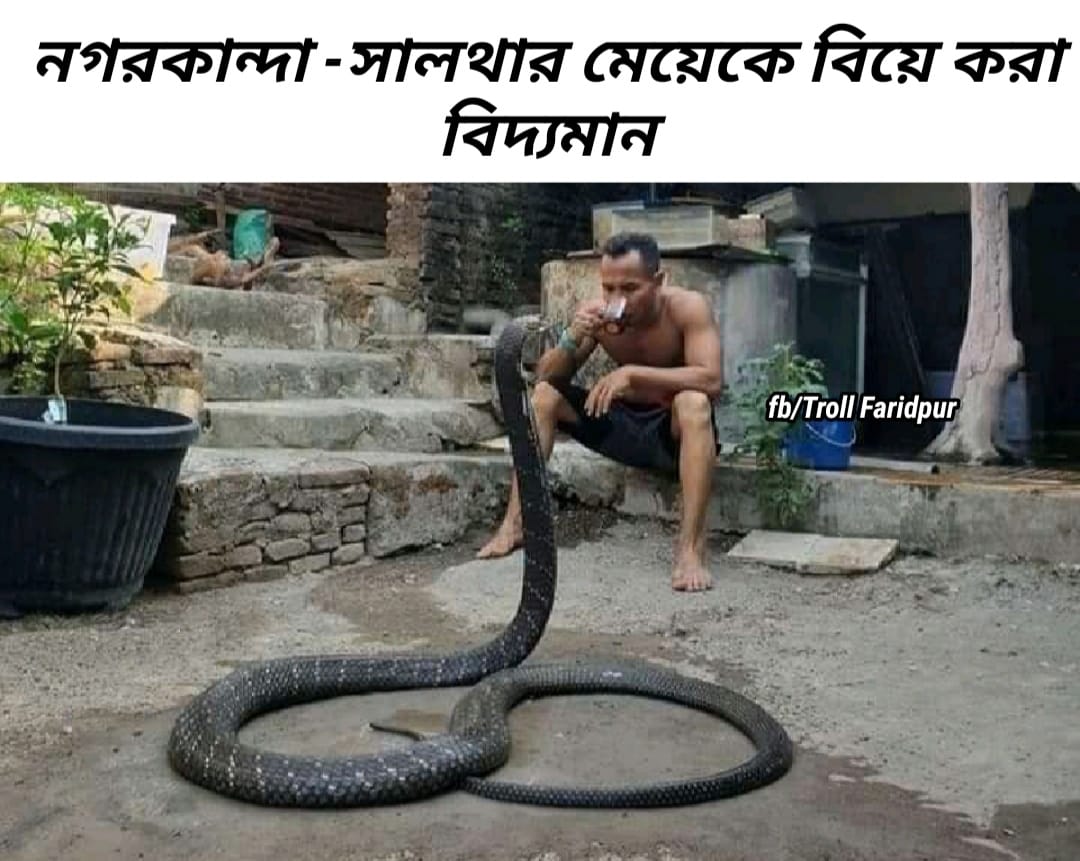
Caption: নগরকান্দা - সালথার মেয়েকে বিয়ে করা বিদ্যমান
Label: hate